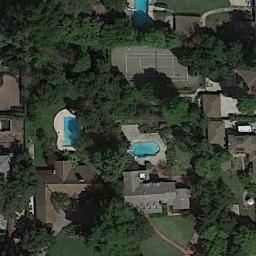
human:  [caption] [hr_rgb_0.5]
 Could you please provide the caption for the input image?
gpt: The parking lot is next to the tennis courts .

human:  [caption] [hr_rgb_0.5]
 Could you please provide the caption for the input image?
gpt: The tennis court is on the grass next to some buildings and trees .

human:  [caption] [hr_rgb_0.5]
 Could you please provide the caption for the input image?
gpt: Tennis court and swimming pool in the middle of a residential area surrounded by trees .

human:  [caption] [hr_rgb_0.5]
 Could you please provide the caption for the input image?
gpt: The tennis court was shadowed by streetlights .

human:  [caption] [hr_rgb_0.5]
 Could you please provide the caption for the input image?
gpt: There are many green trees and some buildings around the tennis court .